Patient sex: M
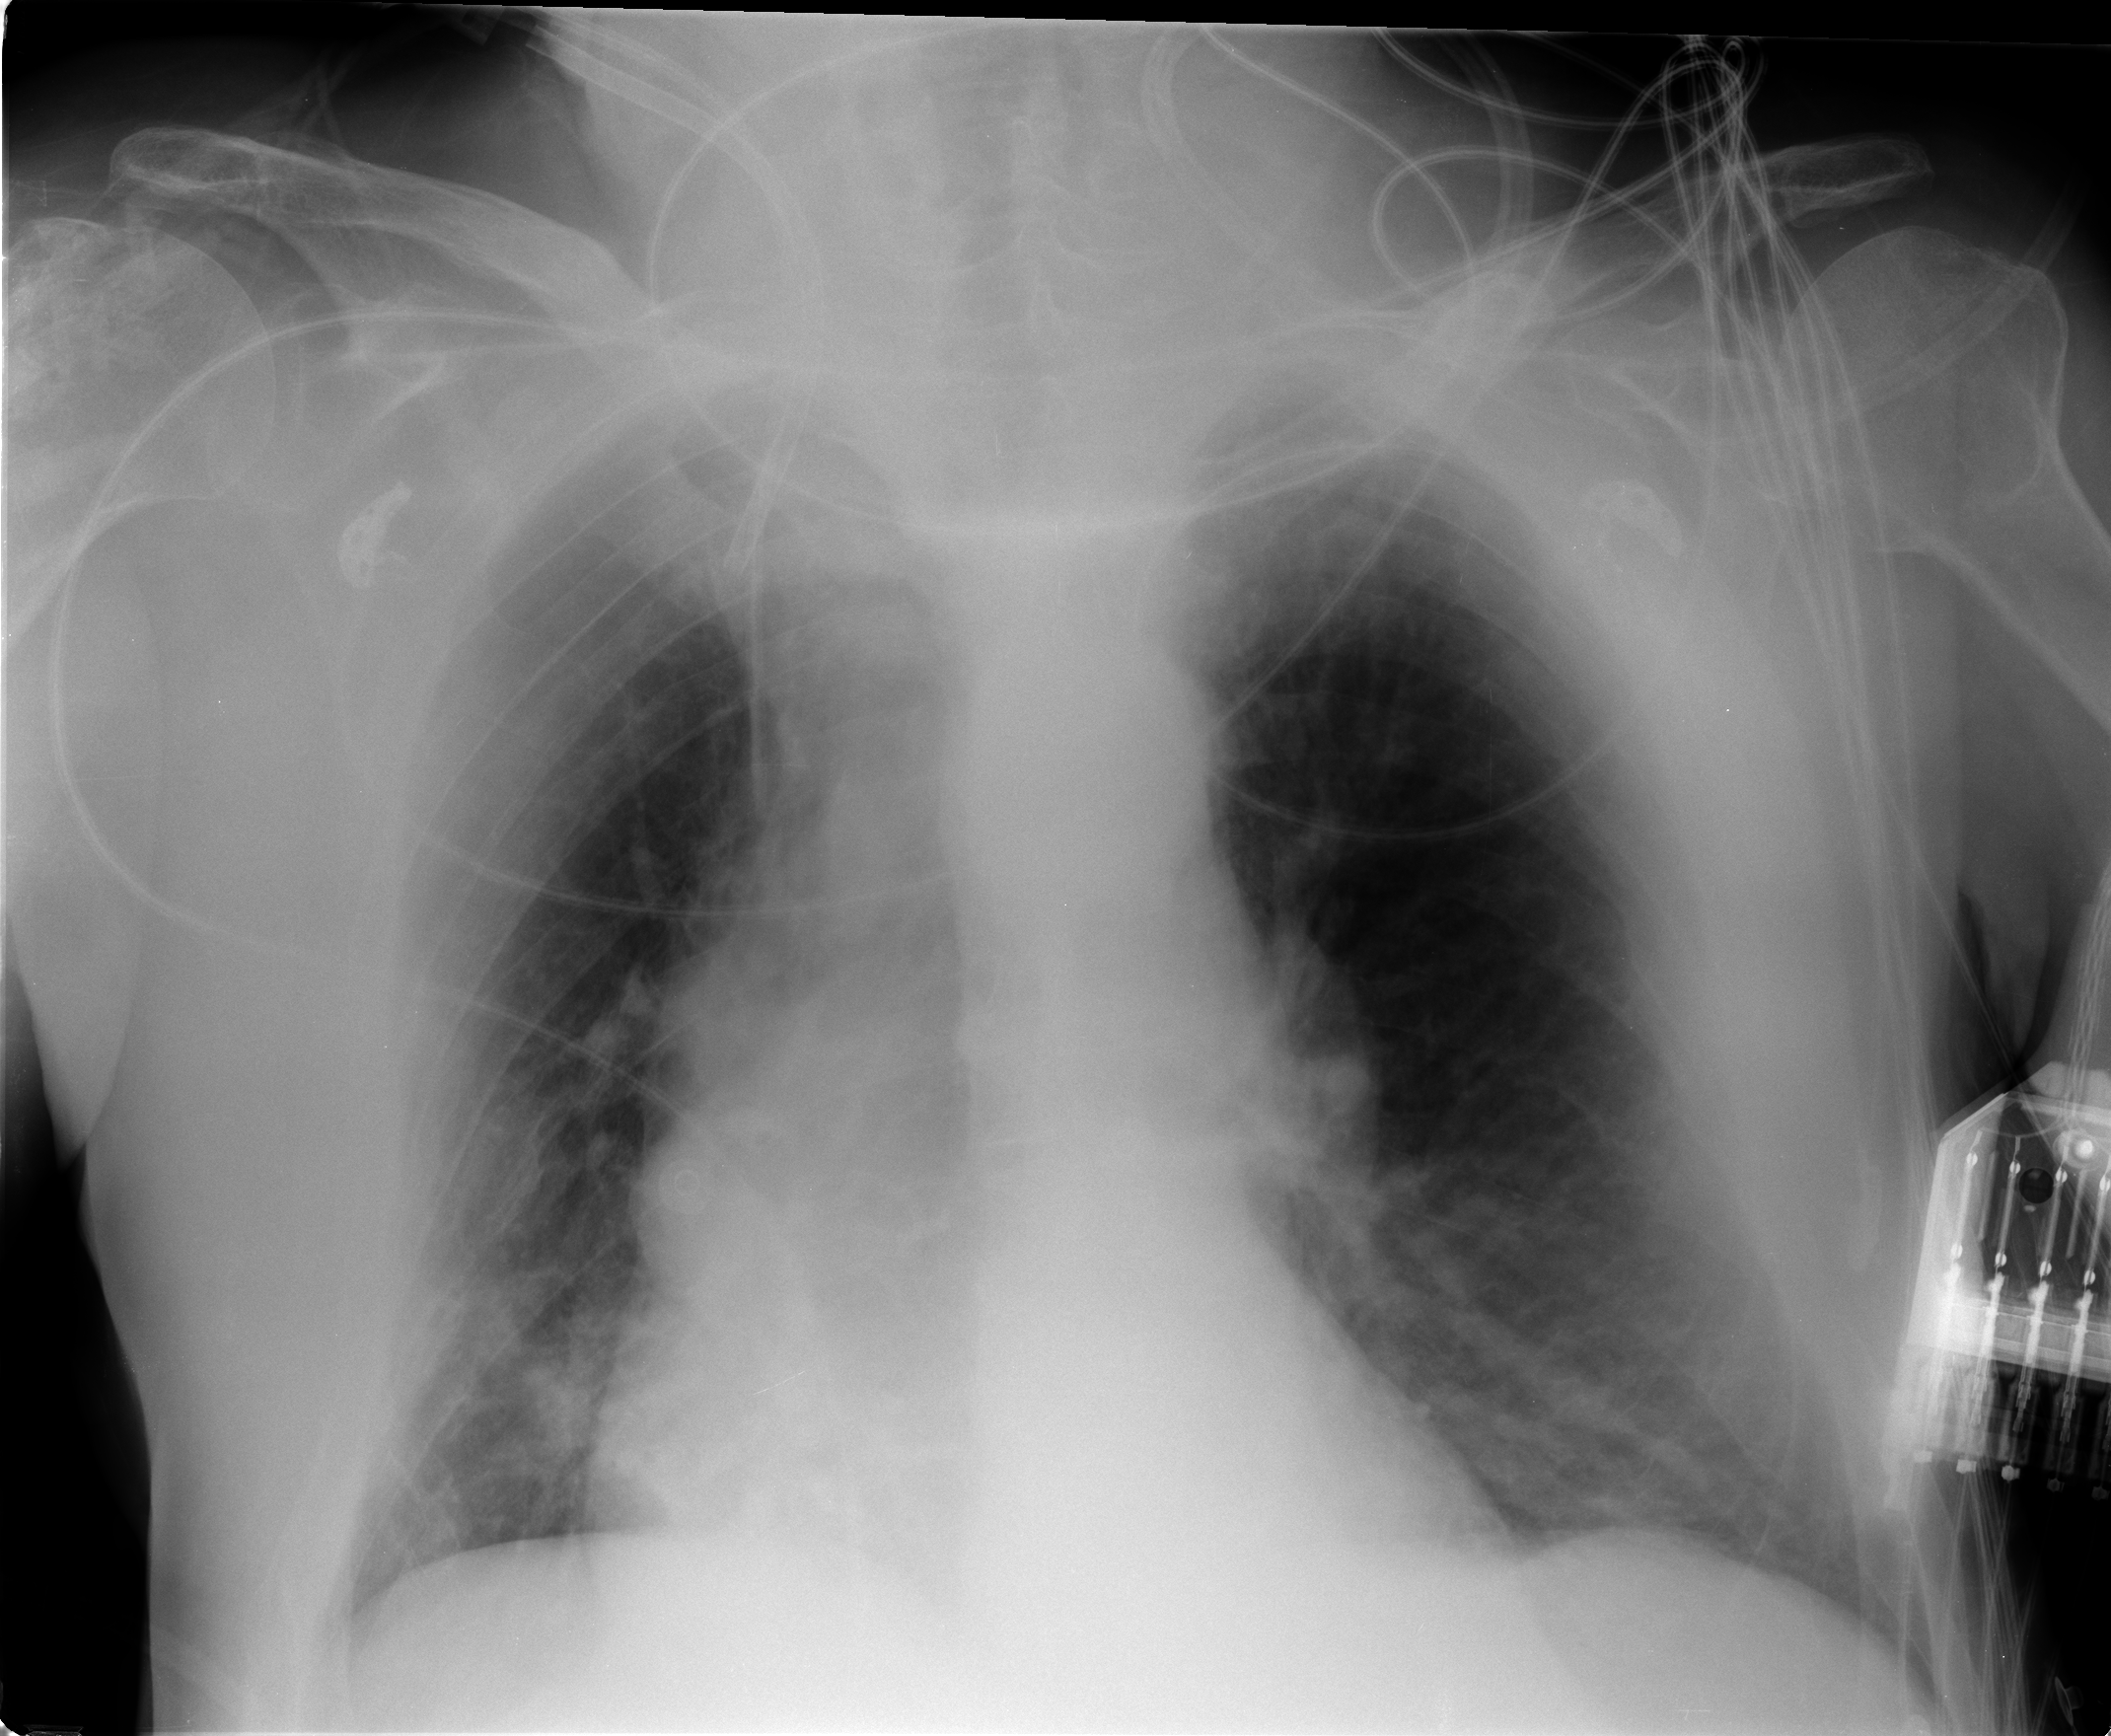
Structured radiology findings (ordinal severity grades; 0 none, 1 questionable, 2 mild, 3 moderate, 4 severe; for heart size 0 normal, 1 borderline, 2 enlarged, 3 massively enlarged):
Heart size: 0
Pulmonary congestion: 0
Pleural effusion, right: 0
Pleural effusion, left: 0
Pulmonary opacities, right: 0
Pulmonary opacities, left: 0
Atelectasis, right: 2
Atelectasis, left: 0